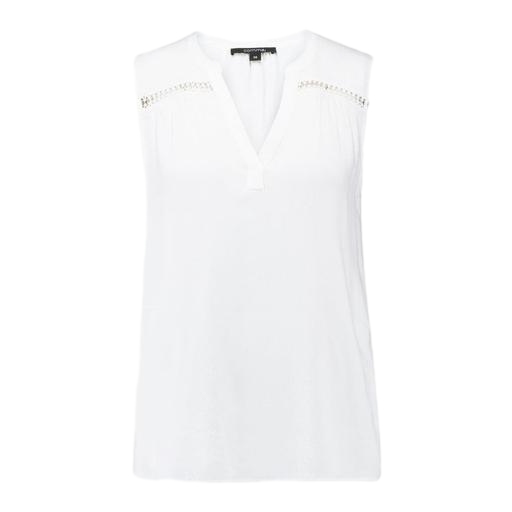
white plus size sleeveless shirt, white chain collar sleeveless blouse, white nic+zoe penny top, white background